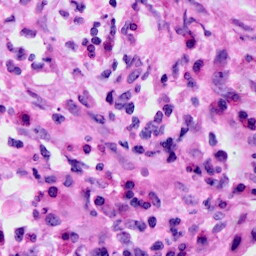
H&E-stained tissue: Cervix